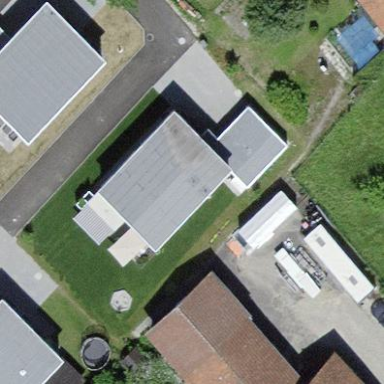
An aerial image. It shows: House with flat roof.